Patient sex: F
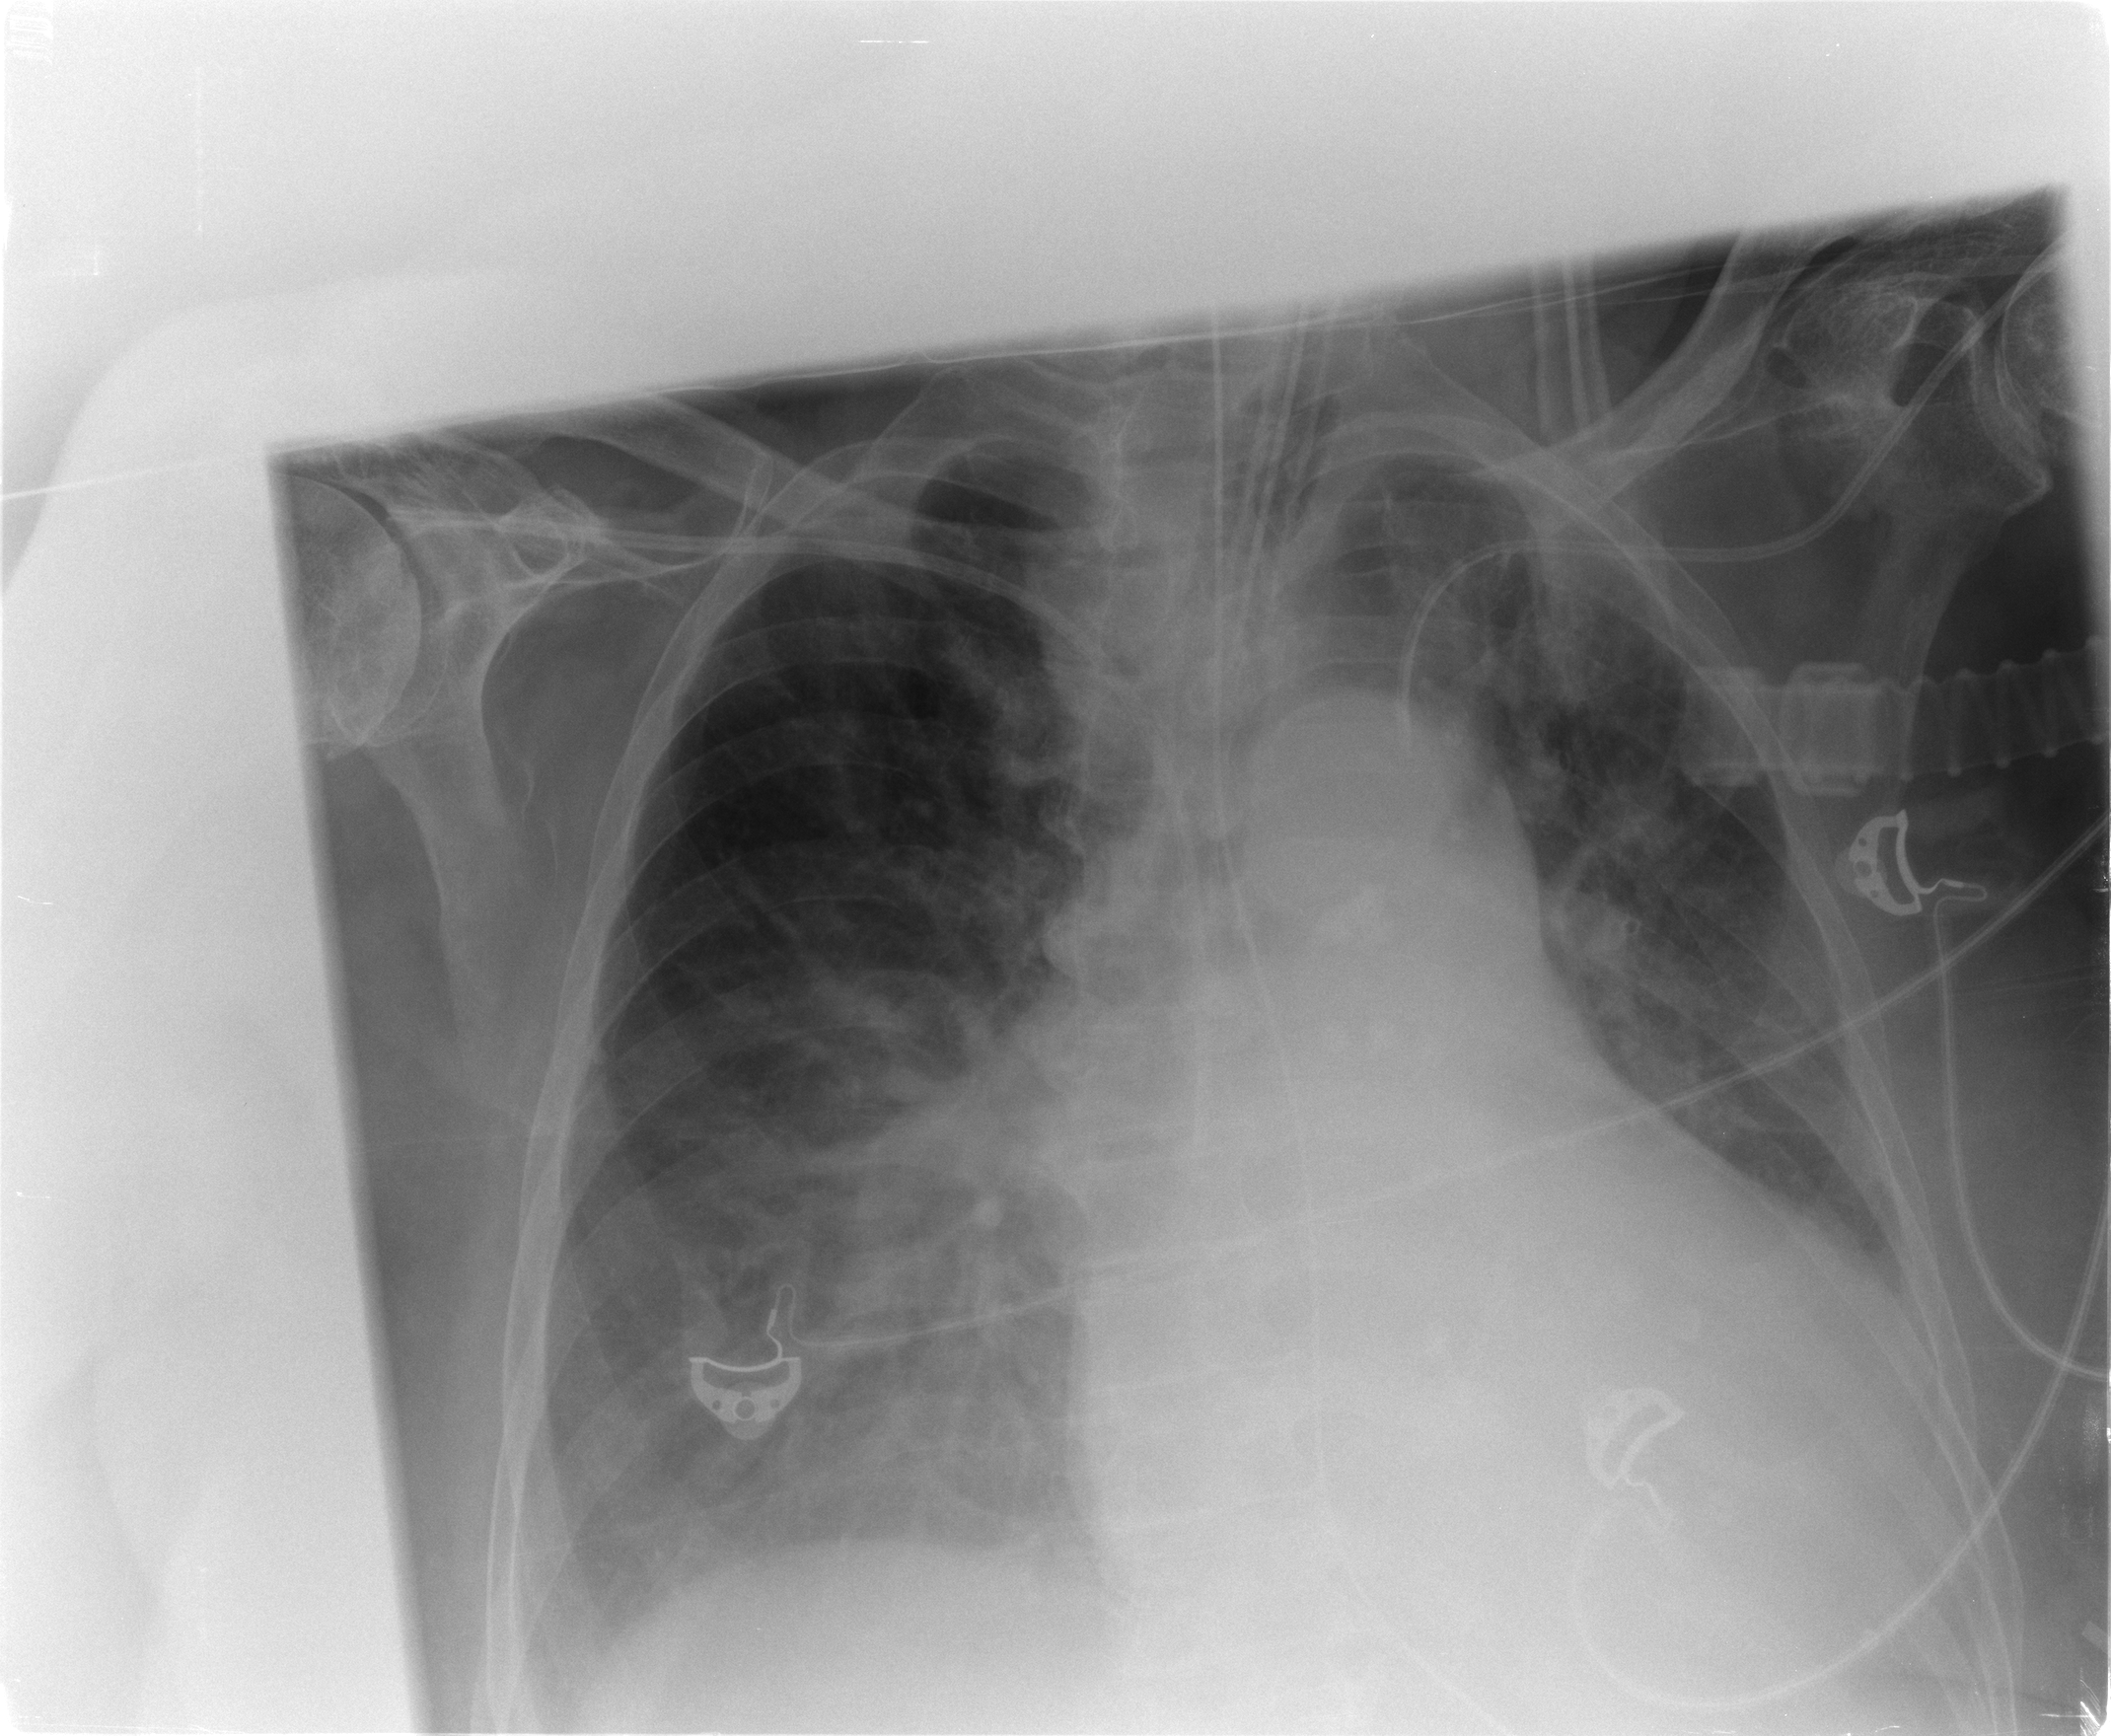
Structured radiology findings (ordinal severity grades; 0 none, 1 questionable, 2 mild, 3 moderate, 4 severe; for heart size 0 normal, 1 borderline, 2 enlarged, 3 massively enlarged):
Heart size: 2
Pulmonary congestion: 3
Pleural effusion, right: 0
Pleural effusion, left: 0
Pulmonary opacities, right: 1
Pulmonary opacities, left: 1
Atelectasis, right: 2
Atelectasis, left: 2